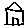
Label: house